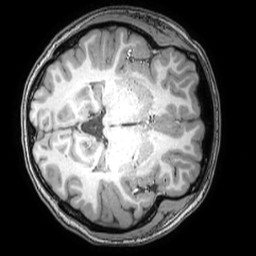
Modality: T1w
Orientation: axial
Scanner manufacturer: philips
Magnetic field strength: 3 T
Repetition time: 0.008 s
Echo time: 0.0035 s